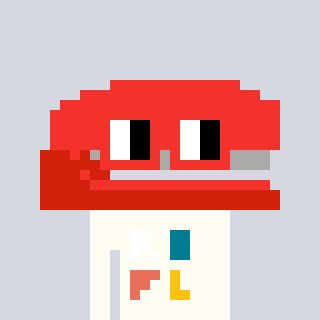
a pixel art character with square red glasses, a stapler-shaped head and a grayscale-colored body on a cool background